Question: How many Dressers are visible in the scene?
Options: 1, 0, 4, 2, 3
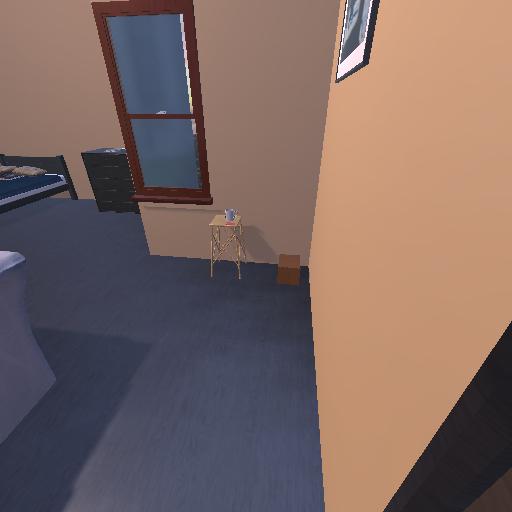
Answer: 1